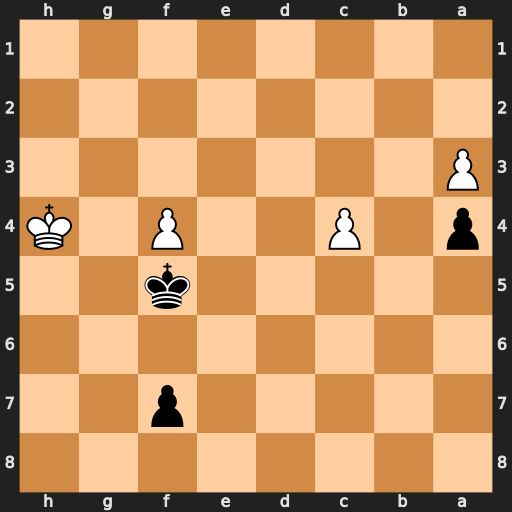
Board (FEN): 8/5p2/8/5k2/p1P2P1K/P7/8/8
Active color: b
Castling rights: -
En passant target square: -
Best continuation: Kxf4 c5 Ke5 c6 Kd6 c7 Kxc7